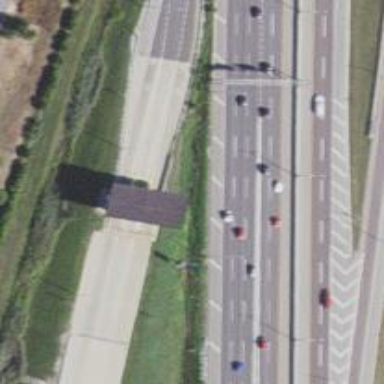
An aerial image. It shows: Toll gantry on the road.